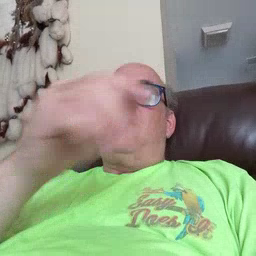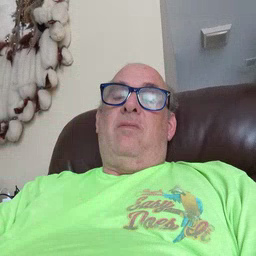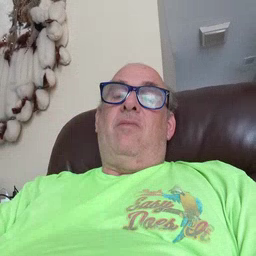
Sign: grass